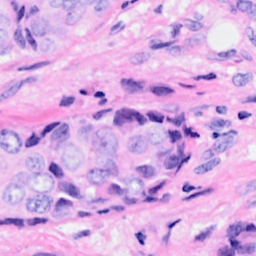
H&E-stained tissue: Breast